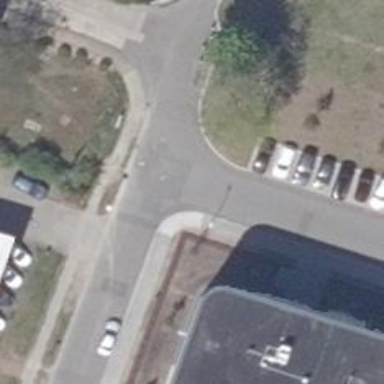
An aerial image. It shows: Residential road with asphalt surface and sidewalk on the left.